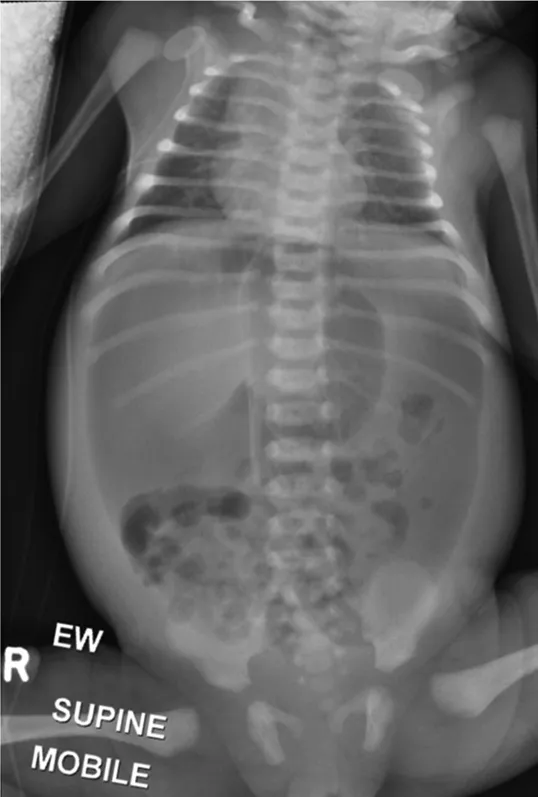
Supine plain abdominal film with evidence of free air in the peritoneal cavity.
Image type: radiology (x_ray)